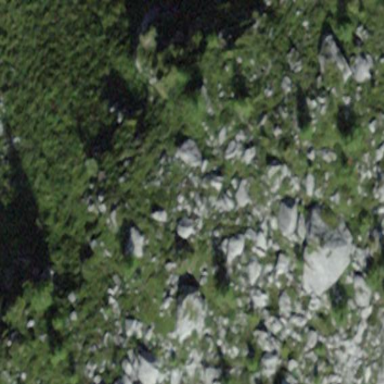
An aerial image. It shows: Landscape dominated by bare rock.